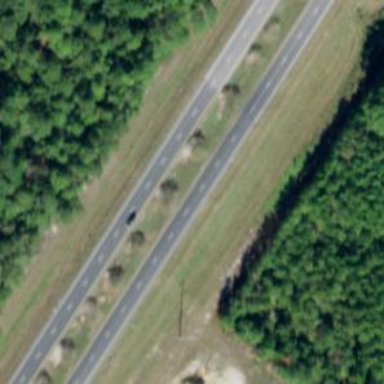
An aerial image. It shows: Dual carriageway trunk highway with asphalt surface. It is expressway.